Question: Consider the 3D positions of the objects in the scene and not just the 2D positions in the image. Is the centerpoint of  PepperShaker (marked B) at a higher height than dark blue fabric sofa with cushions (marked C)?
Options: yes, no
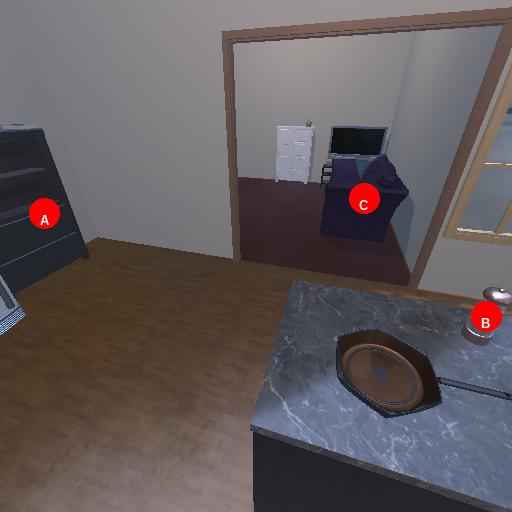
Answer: yes